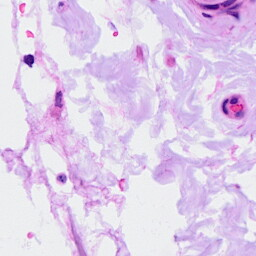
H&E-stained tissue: Ovarian